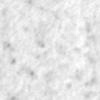
Label: no_change